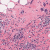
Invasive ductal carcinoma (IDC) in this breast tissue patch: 1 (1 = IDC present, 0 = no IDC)